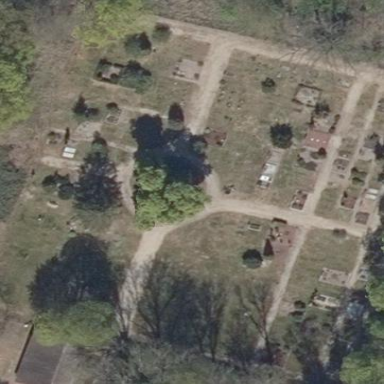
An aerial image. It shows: Cemetery.